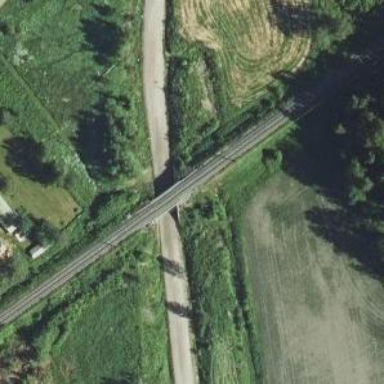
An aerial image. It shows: Bridge with railway tracks. The electrified line has continuous contact line.